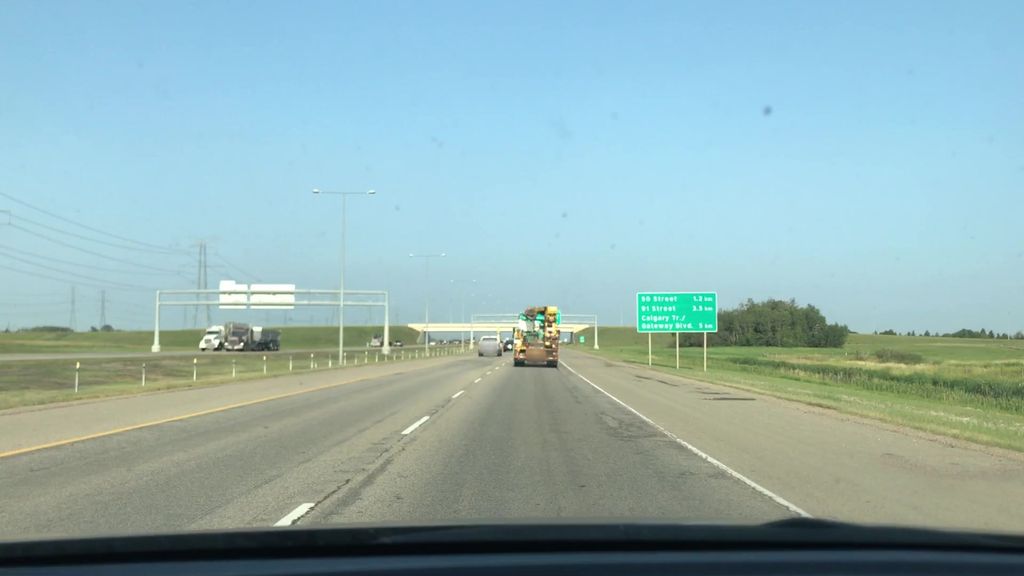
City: edmonton